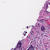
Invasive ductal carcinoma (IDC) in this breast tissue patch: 0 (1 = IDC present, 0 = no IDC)